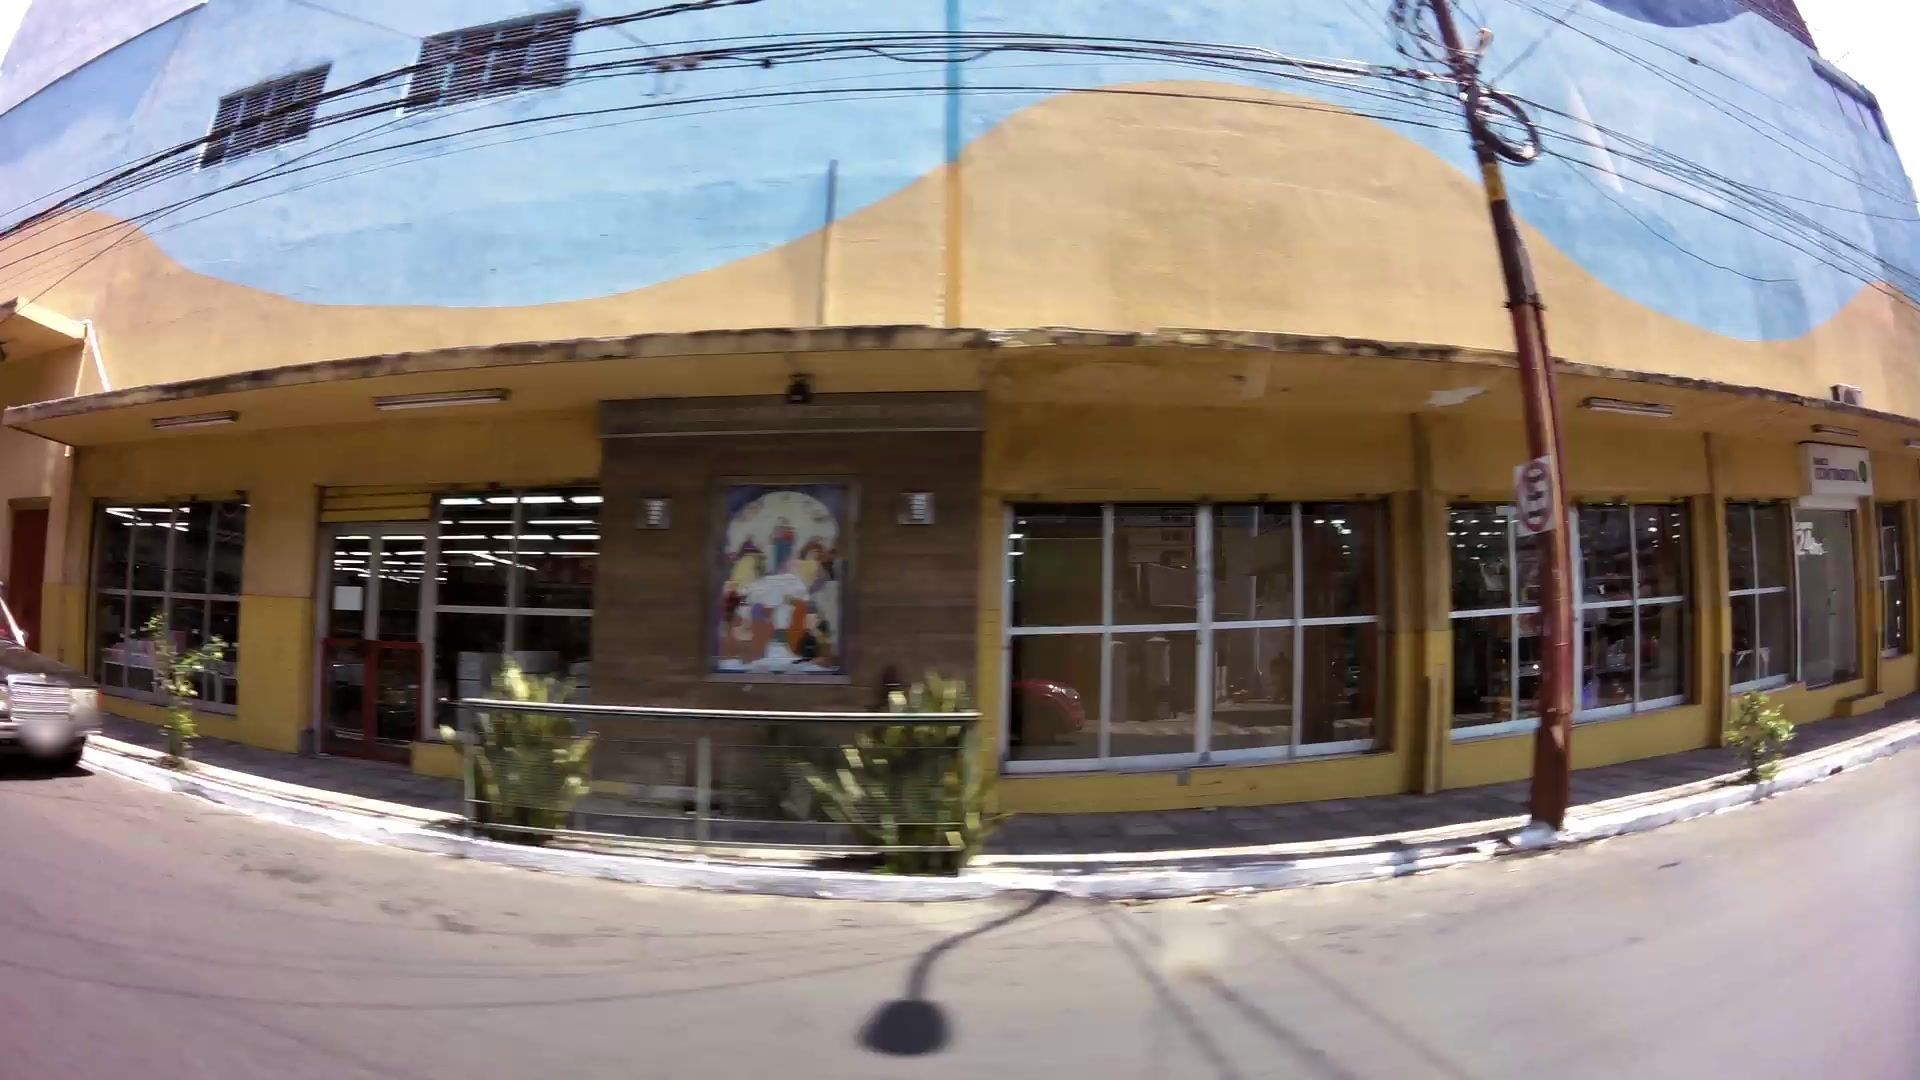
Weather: snowy
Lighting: day
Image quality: slightly poor
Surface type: cycling surface
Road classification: tertiary
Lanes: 2.0
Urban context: urban centre
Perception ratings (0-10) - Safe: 3.83, Lively: 3.47, Beautiful: 6.32, Boring: 8.01, Depressing: 8.66, Wealthy: 2.13